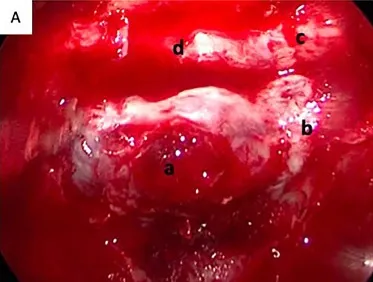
Intra-operative conditions of the lesion. The dura of sellar floor was invaded by the tumor.
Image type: medical_photograph (other_medical_photograph)